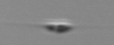
Label: Cylindrotheca_morphotype1